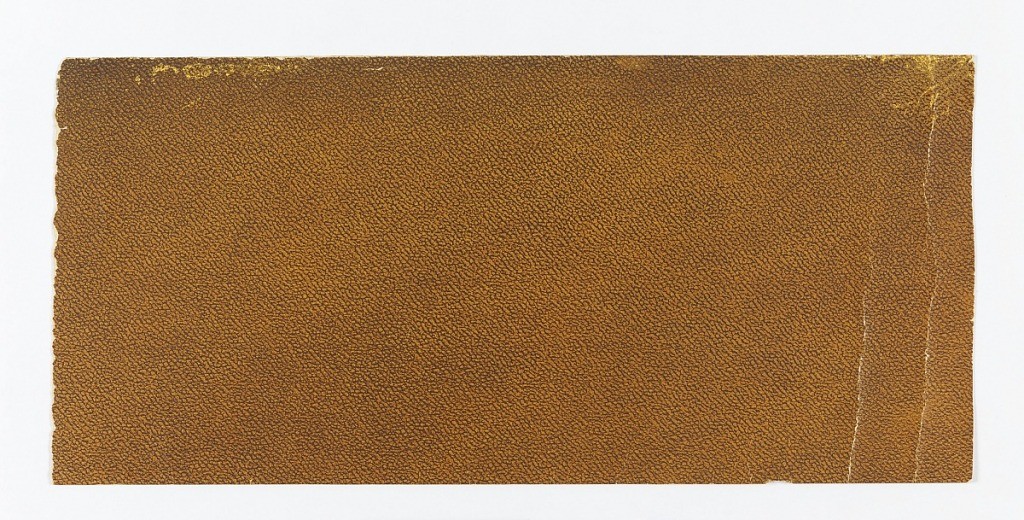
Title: Sidewall
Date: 1875–1920
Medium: Embossed and printed paper
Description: Brown simulated leather effect.